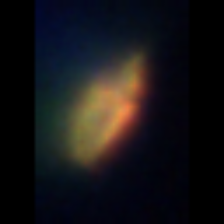
Taxon: Gyrodinium
Group: Dinoflagellates